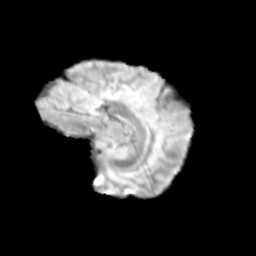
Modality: T2w
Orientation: sagittal
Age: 11
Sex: male
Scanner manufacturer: siemens
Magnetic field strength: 3 T
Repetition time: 3.8 s
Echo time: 0.07 s